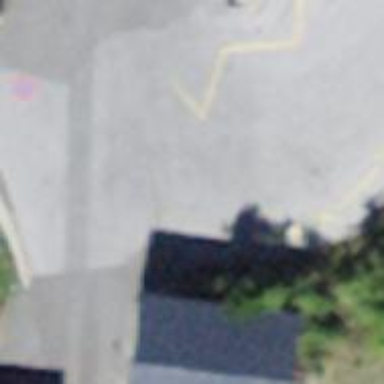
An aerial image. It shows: Bus stop along the road.